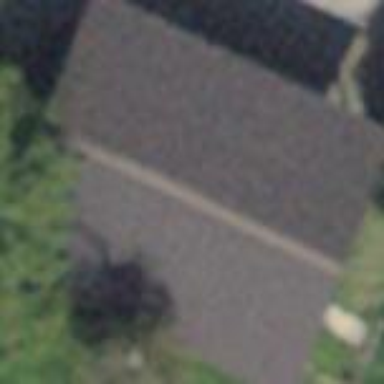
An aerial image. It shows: View of roof of building.